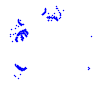
Particle: pion